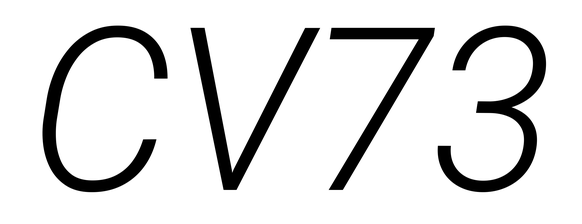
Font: Roboto-Italic_Light_Italic